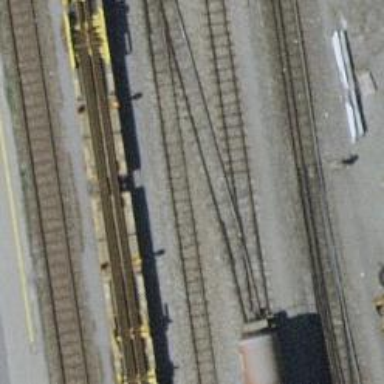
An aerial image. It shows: Narrow-gauge railway with one track passing through service yard.